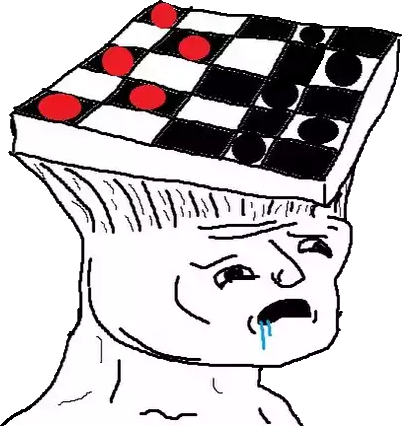
Label: 5_Brainlet